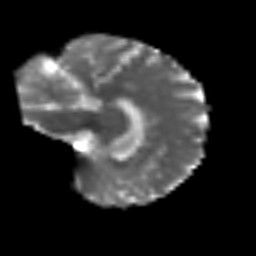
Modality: T2w
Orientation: sagittal
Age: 62
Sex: female
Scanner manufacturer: siemens
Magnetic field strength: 3 T
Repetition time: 3.2 s
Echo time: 0.081 s